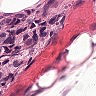
Metastatic tissue present: yes